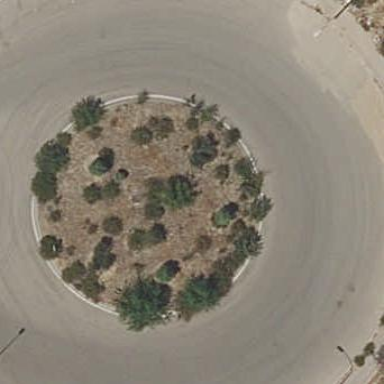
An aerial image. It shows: Residential road with roundabout.